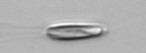
Label: Chrysochromulina